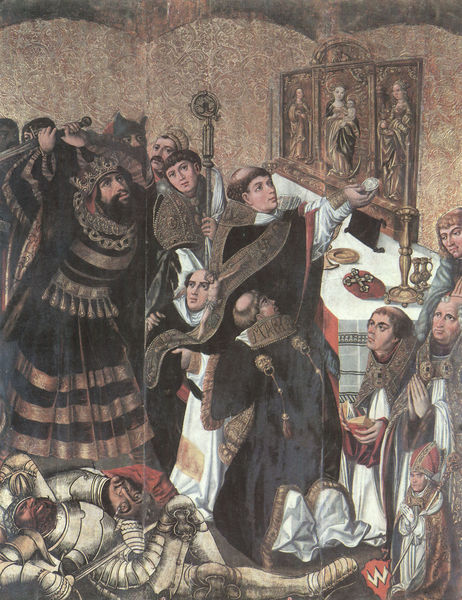
Titel: Die Ermordung des Hl. Stanislaus (Mittelbild aus einem Flügelaltar)
Künstler: Meister der Legende vom Hl. Stanislaus
Standort: Kobylin, Pfarrkirche (EU - PL)
Schlagwörter: angriff, gemälde, kampf, weiß, männer, schwarz, tisch, malerei, rock, leiche, mord, stein, teller, tod, tischtuch, kirche, gold, kutte, personen, krone, stab, kette, krieg, bischof, kaiser, könig, soldaten, leuchter, fallen, kreuz, schwert, knien, herrscher, beten, gebet, ritter, rüstung, altar, wappen, kerzenständer, talar, jesus, sterben, knieend, hostie, messe, priester, mönch, geistliche, heiliger, mönche, heilige, abendmahl, maria, punziert, erschlagen, gefallen, goldgrund, ermorden, altarbild, tryptichon, anschlag, tonsur, martyrer, retabel, stifter, triptychon, bischofsstab, altartisch, triyptichon, altarretabel, marienaltar, patron, kamof, patene, w, soldast, martyerr, tord